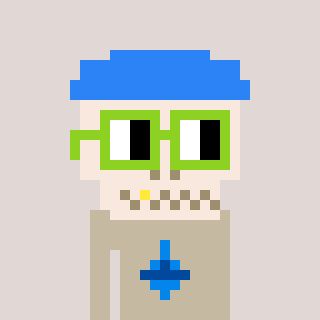
a pixel art character with square light green glasses, a skeleton-hat-shaped head and a bege-colored body on a warm background